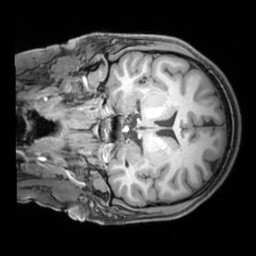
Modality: T1w
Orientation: coronal
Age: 23
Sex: female
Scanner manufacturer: siemens
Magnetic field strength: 3 T
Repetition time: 1.97 s
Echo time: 0.00206 s